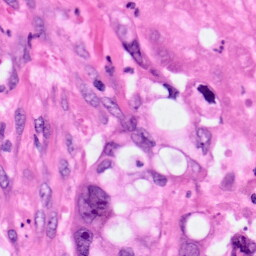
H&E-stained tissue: Pancreatic